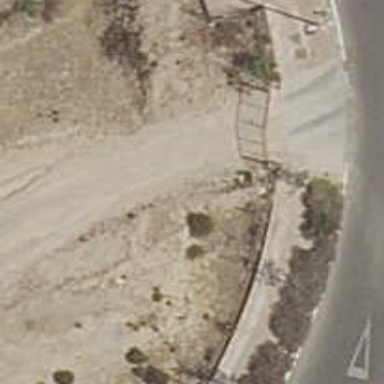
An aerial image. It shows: Gate.